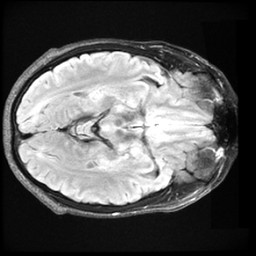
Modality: FLAIR
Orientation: axial
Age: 32
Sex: male
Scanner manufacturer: ge
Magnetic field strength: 3 T
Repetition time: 11 s
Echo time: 0.1497 s